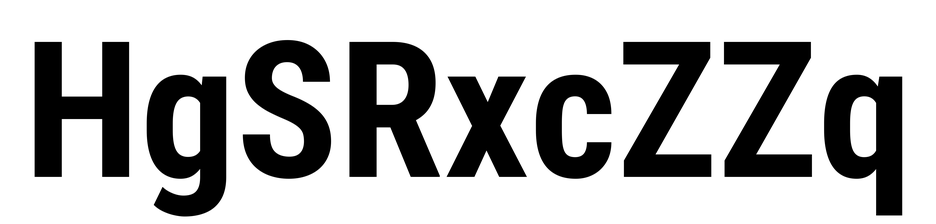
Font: Roboto_Condensed_Bold